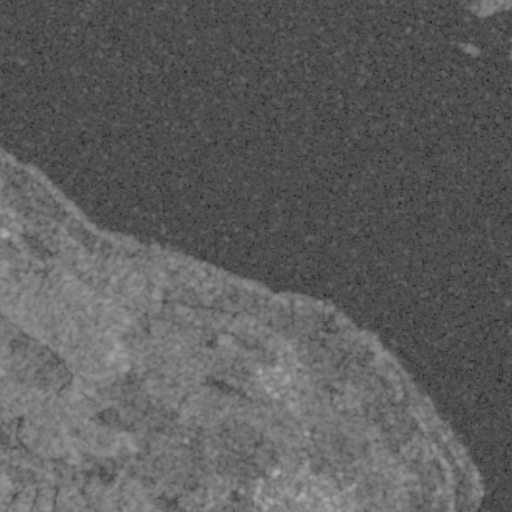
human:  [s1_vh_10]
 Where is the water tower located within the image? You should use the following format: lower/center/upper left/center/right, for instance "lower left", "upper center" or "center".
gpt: The water tower is located in the lower center of the image.
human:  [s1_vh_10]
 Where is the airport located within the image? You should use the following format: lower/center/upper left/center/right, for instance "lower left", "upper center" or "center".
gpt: There is no airport in the image.

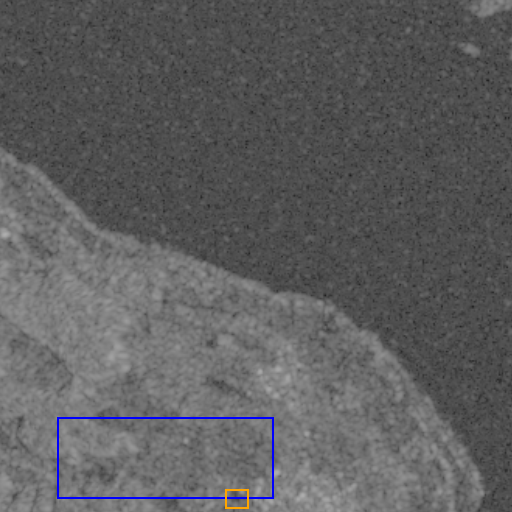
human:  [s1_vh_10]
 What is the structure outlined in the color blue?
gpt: The structure outlined in blue is a crop field.
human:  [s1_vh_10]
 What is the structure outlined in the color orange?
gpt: The structure outlined in orange is a park.
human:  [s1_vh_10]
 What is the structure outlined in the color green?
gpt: There is no green outline.